Question: I'm solving this problem on Kattis called Heart Rate.
Link to the problem: <URL>
: Getting an input with 2 different data types and manipulating them as such.
Here is my solution so far, but it only returns final answers in int data types when I think they're supposed to be floats.
'''
n = int(input())
for i in range(n):
b,p = list(map(int, input().split(" ")))
bpm = 60*b / p
variance = 60 / p
min_bpm = bpm - variance
max_bpm = bpm + variance
print(min_bpm, bpm, max_bpm)
'''
The p and the final answers are supposed to be real numbers specified to 4 decimal places; while b is an int.

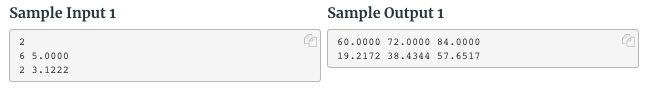
Answer: Here you are mapping int type to all the values of list i.e b and p. Apply different type casting to them. You can do something like this,
'''
b, p = input().split(" ")
b = int(b)
p = float(p)
'''
For formatting to 4 decimal places you can use '"{:.4f}".format(var)'